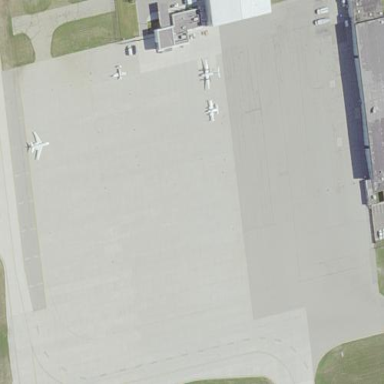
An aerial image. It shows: Apron at the airport.